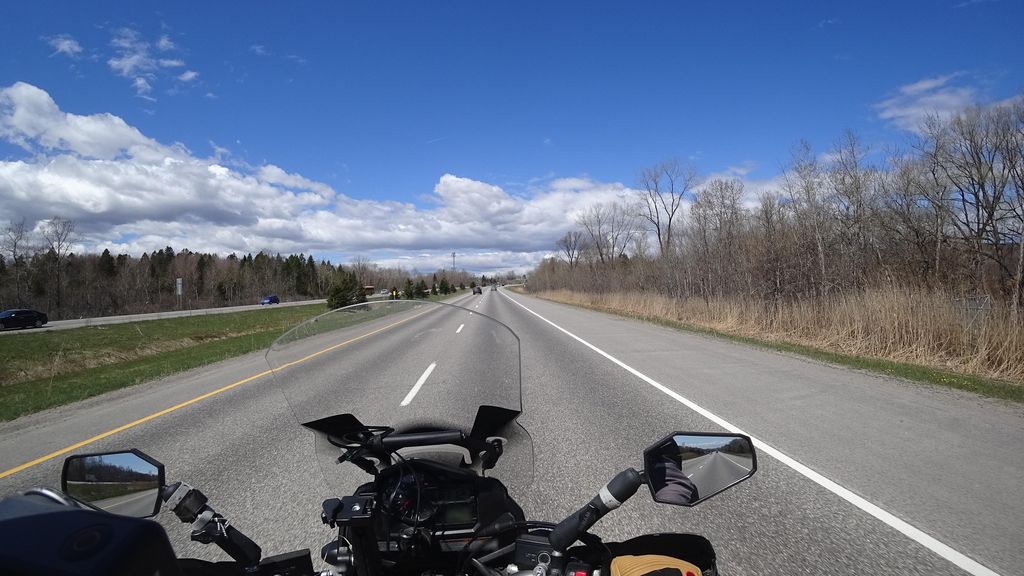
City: quebec_city